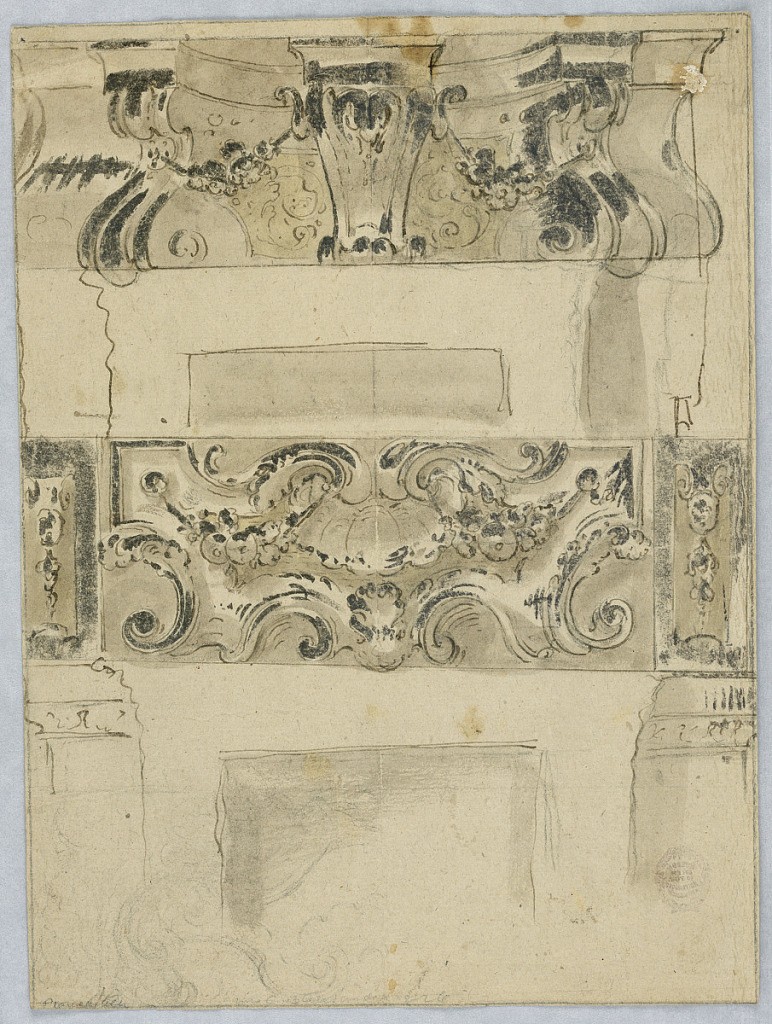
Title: Design for Dados
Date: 1725–50
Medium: Pen and black ink, brush and brown wash on paper
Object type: Drawing
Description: Studies of wall friezes.